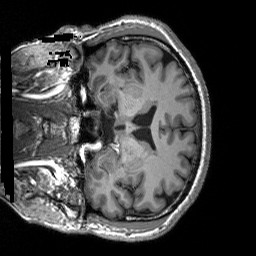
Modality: T1w
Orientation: coronal
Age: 54
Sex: male
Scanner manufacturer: siemens
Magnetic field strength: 3 T
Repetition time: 2.5 s
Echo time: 0.00248 s